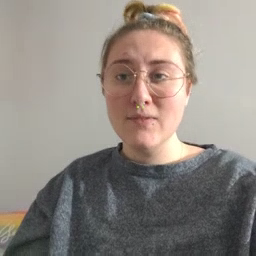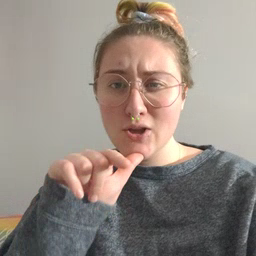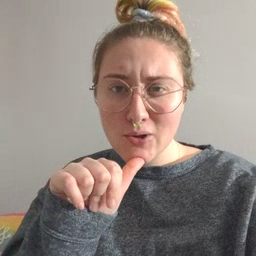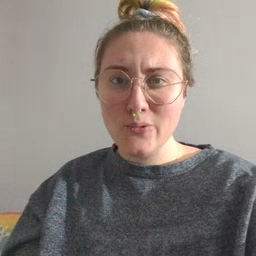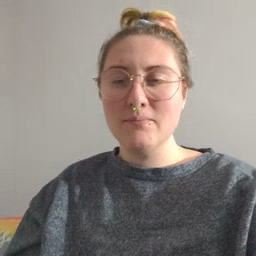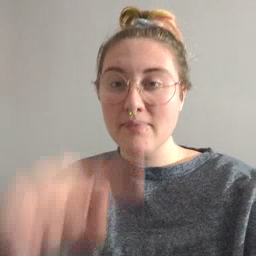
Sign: who